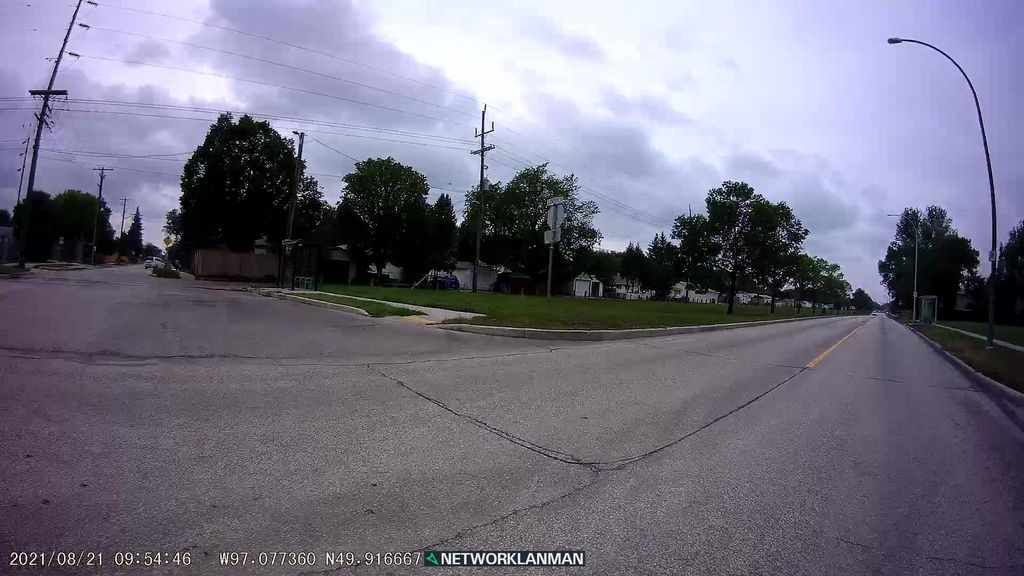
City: winnipeg